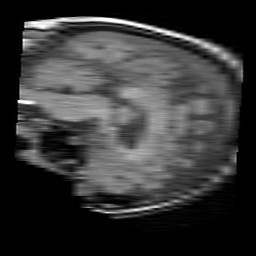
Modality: T1w
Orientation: sagittal
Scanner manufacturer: philips
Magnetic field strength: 1.5 T
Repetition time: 0.1476 s
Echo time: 0.001811 s